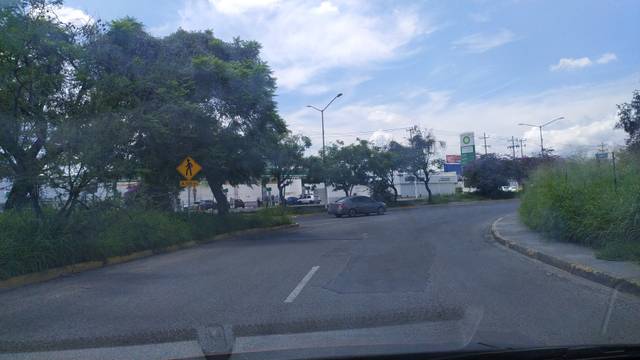
Region: Mexico
Coordinates: 20.741, -103.387